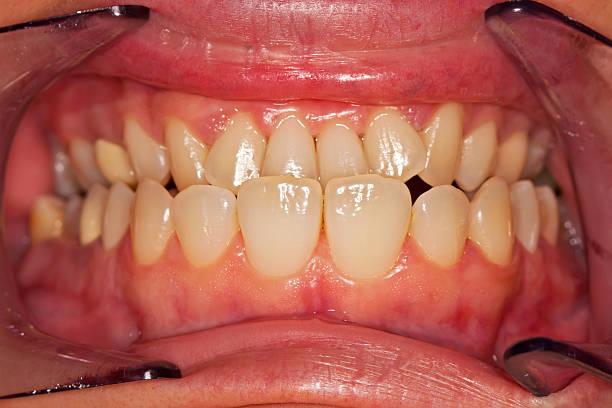
Condition: Gingivitis